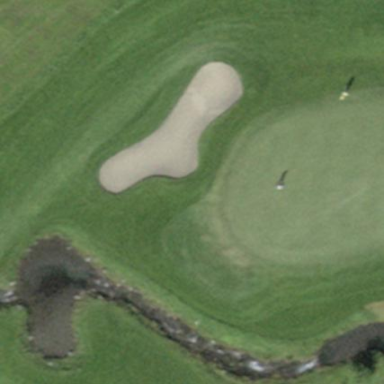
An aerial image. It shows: Sandy area is golf bunker.